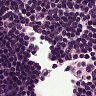
Metastatic tissue present: no